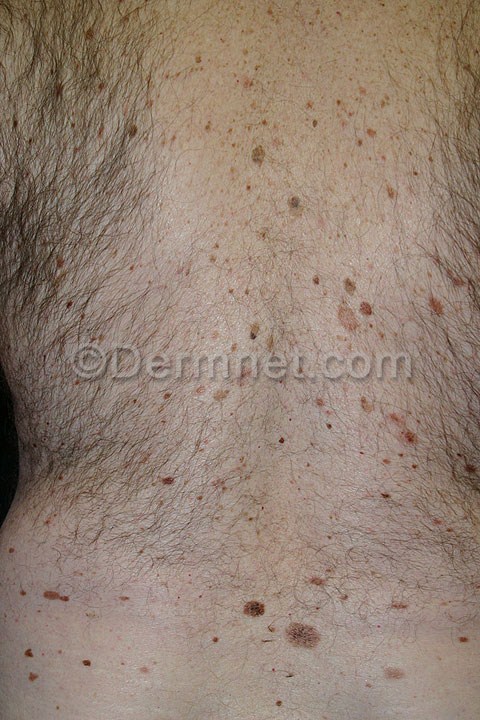
Disease: Melanoma Skin Cancer Nevi and Moles